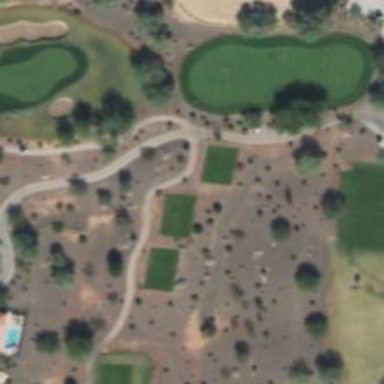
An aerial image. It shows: Golf course surrounded by greenery.